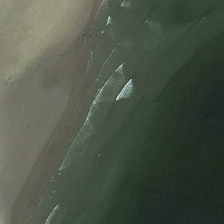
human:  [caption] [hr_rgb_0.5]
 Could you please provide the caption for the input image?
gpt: a piece of green ocean is near a beach .

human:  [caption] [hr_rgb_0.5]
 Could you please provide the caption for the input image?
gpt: a piece of green ocean is near a beach .

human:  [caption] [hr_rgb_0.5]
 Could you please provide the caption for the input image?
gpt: a piece of green ocean is near a beach .

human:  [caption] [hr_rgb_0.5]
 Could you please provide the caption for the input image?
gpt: a piece of green ocean is near a beach .

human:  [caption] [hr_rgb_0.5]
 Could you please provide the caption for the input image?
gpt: a piece of green ocean is near a beach .